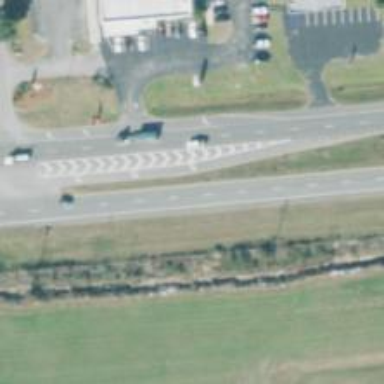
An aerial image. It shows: Asphalt trunk highway.